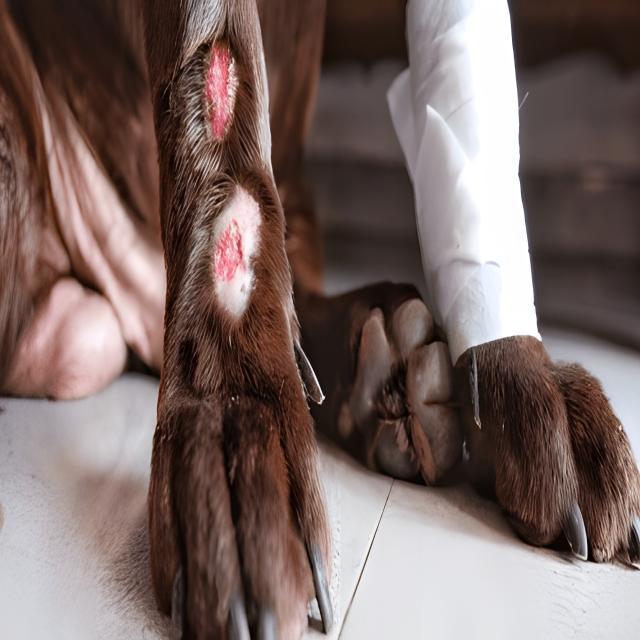
Canine dermatitis — inflammation of the skin presenting with erythema, pruritus, papules, and excoriation. May be allergic, contact, or atopic in origin.